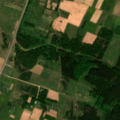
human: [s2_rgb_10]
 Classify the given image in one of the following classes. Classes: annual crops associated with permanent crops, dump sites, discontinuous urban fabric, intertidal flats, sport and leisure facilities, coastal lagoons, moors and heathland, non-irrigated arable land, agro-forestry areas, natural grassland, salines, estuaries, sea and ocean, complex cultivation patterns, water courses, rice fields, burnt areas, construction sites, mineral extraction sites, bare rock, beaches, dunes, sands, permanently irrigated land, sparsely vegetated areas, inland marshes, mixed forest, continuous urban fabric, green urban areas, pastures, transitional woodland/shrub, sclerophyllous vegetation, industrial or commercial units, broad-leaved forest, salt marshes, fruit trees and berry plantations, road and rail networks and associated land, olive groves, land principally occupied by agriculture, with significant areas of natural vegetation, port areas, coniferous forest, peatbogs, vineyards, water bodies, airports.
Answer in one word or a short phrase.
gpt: non-irrigated arable land, complex cultivation patterns, mixed forest, transitional woodland/shrub